Question: Is there a way to have the text in a 'StyledStringElement' be RTL so that Arabic and Farsi and Hebrew can render correctly?
I create an StyledStringElement:
'''
var eBahai = new StyledStringElement ("bhy'y");
'''
When rendered it is left aligned, not right aligned.

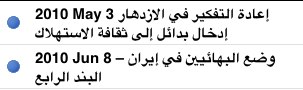
Answer: '''
StyledStringElement elm = new StyledStringElement("your caption");
elm.Alignment = UITextAlignment.Right;
'''
if I understood you right, that's should work for you